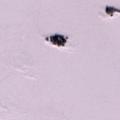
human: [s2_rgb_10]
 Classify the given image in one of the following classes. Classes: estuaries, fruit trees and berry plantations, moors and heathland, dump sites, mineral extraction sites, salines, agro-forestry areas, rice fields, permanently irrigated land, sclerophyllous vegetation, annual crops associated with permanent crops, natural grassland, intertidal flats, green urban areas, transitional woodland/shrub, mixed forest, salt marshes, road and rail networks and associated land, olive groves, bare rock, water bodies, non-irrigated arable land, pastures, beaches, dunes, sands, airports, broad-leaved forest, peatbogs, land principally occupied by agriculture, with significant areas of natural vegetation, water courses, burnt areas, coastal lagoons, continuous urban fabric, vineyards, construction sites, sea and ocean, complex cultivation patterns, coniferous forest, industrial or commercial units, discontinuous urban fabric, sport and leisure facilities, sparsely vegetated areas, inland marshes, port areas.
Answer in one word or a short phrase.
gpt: sea and ocean